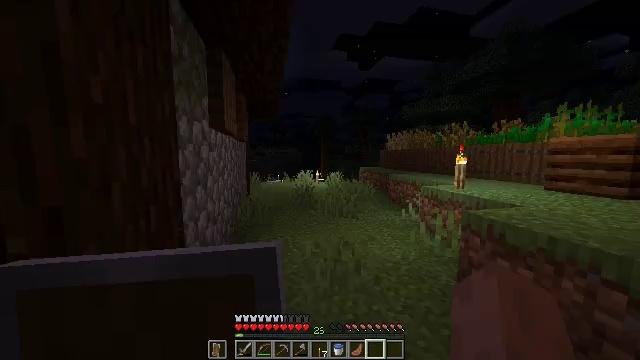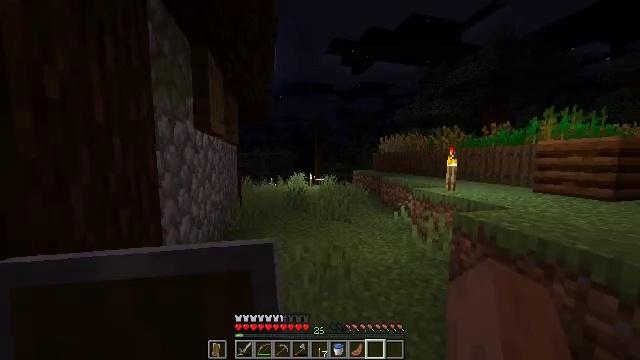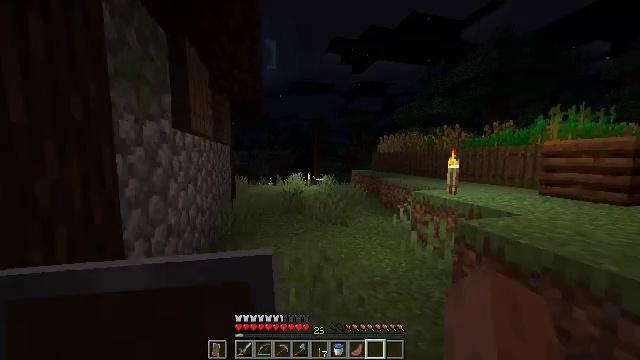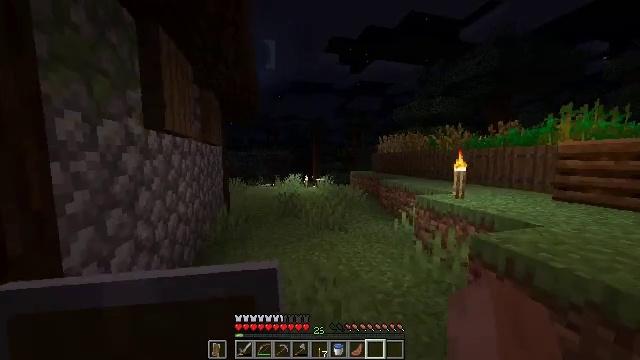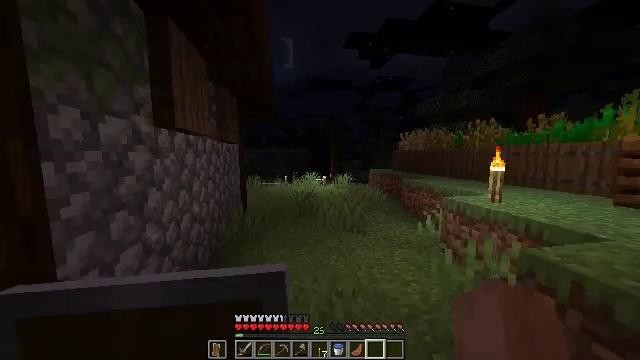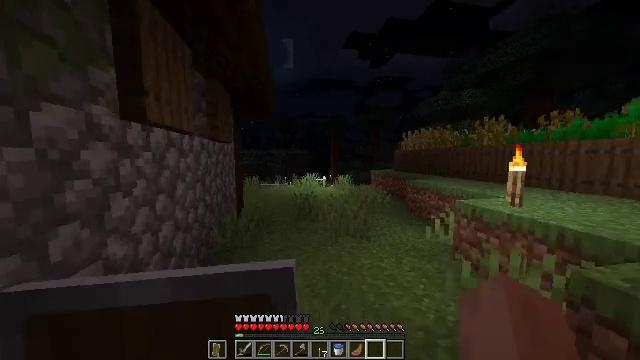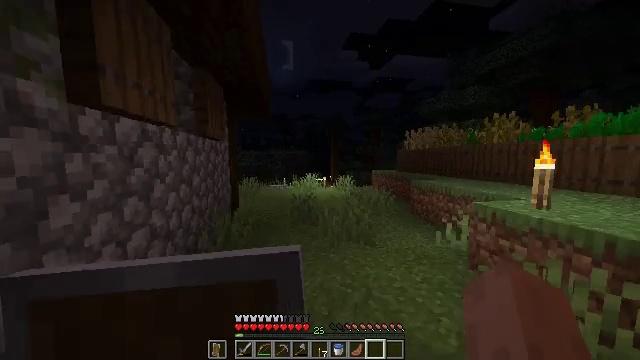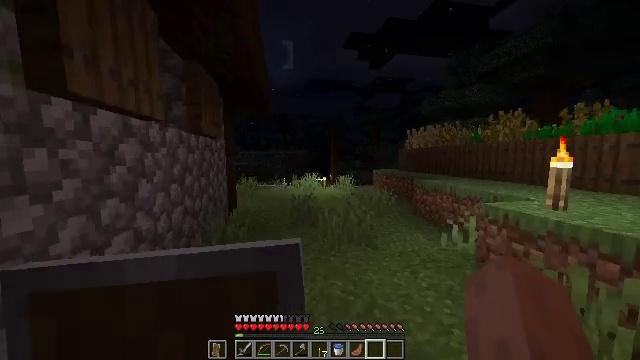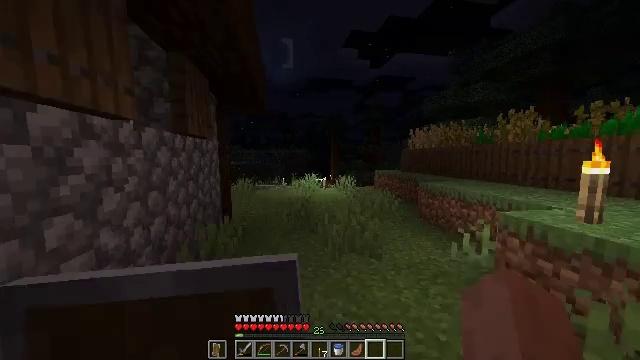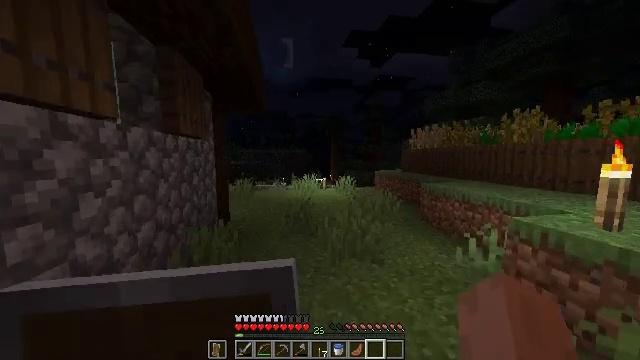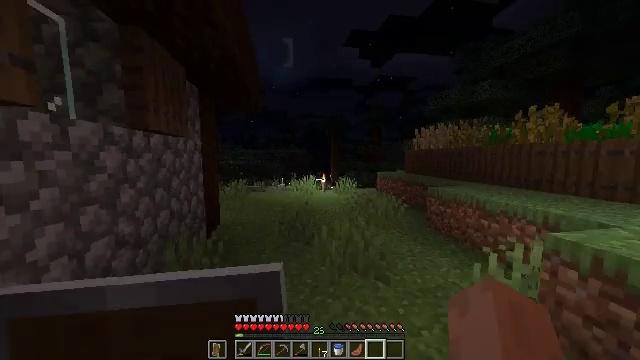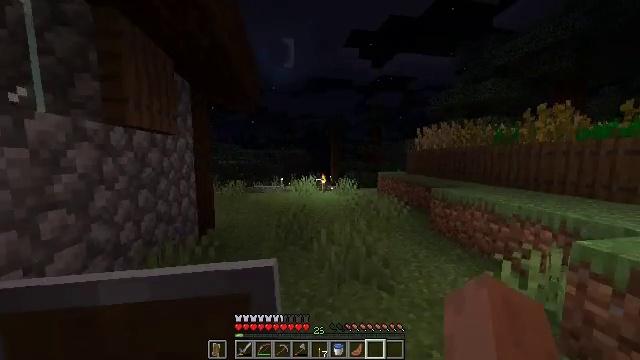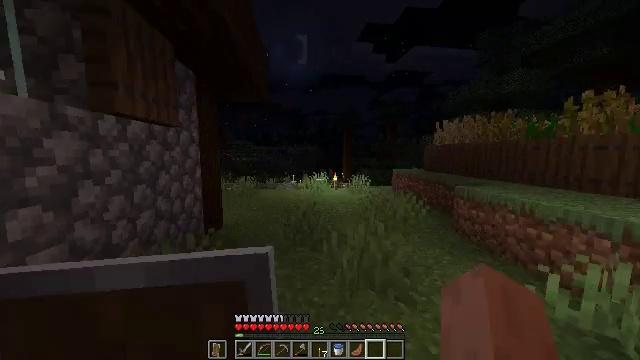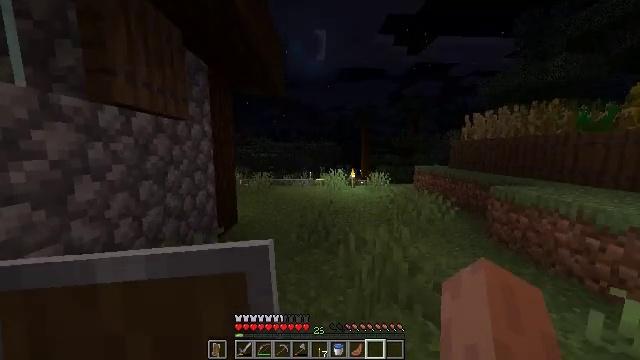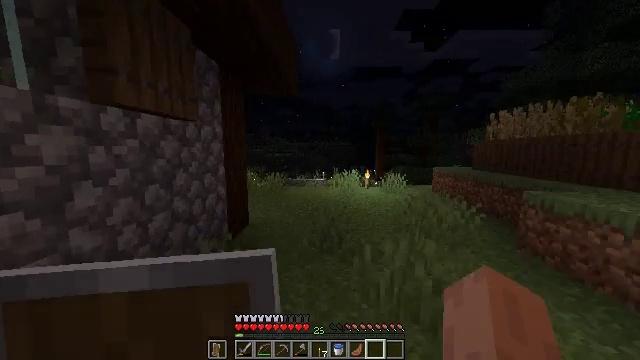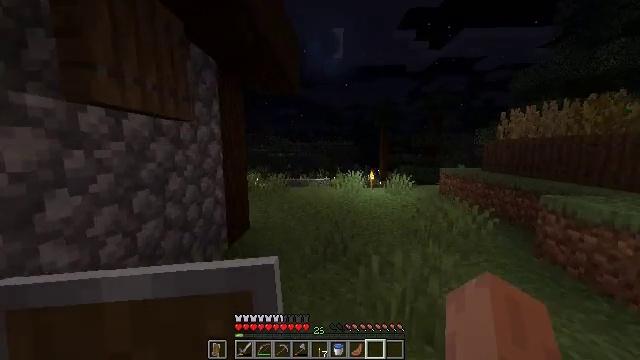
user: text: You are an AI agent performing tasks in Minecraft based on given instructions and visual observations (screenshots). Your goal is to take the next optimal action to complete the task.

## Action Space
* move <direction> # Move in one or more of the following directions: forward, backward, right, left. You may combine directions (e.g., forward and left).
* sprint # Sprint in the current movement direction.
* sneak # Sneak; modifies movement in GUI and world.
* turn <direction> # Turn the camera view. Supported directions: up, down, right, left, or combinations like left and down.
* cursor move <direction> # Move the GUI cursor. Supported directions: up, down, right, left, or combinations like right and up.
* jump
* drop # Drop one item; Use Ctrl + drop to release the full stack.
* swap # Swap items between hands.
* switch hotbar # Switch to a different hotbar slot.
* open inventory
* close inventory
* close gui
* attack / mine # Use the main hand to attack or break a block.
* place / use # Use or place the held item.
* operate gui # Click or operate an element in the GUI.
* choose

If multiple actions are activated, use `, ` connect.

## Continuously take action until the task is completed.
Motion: motion action
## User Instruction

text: Use the crafting grid to craft an iron door.
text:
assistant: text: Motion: move forward, turn right
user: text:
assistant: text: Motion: move forward, sprint
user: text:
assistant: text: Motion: move forward, sprint
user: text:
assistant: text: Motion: move forward, sprint, turn left
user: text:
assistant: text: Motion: move forward
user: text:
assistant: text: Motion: move forward
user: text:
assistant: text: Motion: move forward
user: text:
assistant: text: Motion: move forward
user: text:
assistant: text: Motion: move forward
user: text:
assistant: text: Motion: move forward
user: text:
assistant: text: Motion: move forward
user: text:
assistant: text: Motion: move forward, turn left and down
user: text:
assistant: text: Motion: move forward, turn left
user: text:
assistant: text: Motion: move forward, turn left
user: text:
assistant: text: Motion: move forward
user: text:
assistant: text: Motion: move forward
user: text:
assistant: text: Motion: move forward
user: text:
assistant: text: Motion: move forward
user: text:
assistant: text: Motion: move forward
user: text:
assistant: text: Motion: move forward
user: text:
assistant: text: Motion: move forward
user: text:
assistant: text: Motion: move forward
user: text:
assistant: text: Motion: move forward
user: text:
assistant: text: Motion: move forward
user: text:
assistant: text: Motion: move forward, turn left
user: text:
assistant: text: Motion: move forward, turn left and down
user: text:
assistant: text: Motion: move forward
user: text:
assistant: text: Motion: move forward
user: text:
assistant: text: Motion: move forward
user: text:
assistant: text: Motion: move forward, turn left